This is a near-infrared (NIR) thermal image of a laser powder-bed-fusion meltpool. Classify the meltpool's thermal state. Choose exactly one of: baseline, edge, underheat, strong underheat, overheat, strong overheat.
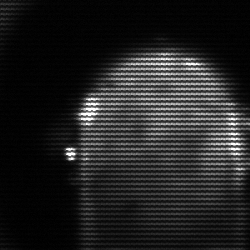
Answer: baseline